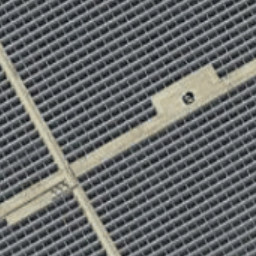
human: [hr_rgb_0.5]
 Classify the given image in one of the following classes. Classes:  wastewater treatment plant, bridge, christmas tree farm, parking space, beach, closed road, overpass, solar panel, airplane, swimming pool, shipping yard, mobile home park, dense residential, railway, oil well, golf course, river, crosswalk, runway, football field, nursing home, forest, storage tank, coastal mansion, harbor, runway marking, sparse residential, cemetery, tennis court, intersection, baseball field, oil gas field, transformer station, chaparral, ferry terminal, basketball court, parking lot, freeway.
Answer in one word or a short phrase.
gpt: solar panel